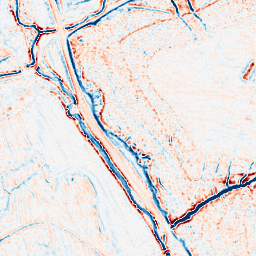
Category: edge_preserving
Decomposition family: bilateral
Decomposition parameters: d: 9
sigma_color: 25
sigma_space: 50
Upsampling method: sinc_blackman
Upsampling parameters: scale: 2
kernel_size: 4
Upsampling scale: 2